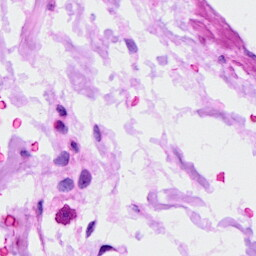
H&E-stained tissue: Ovarian